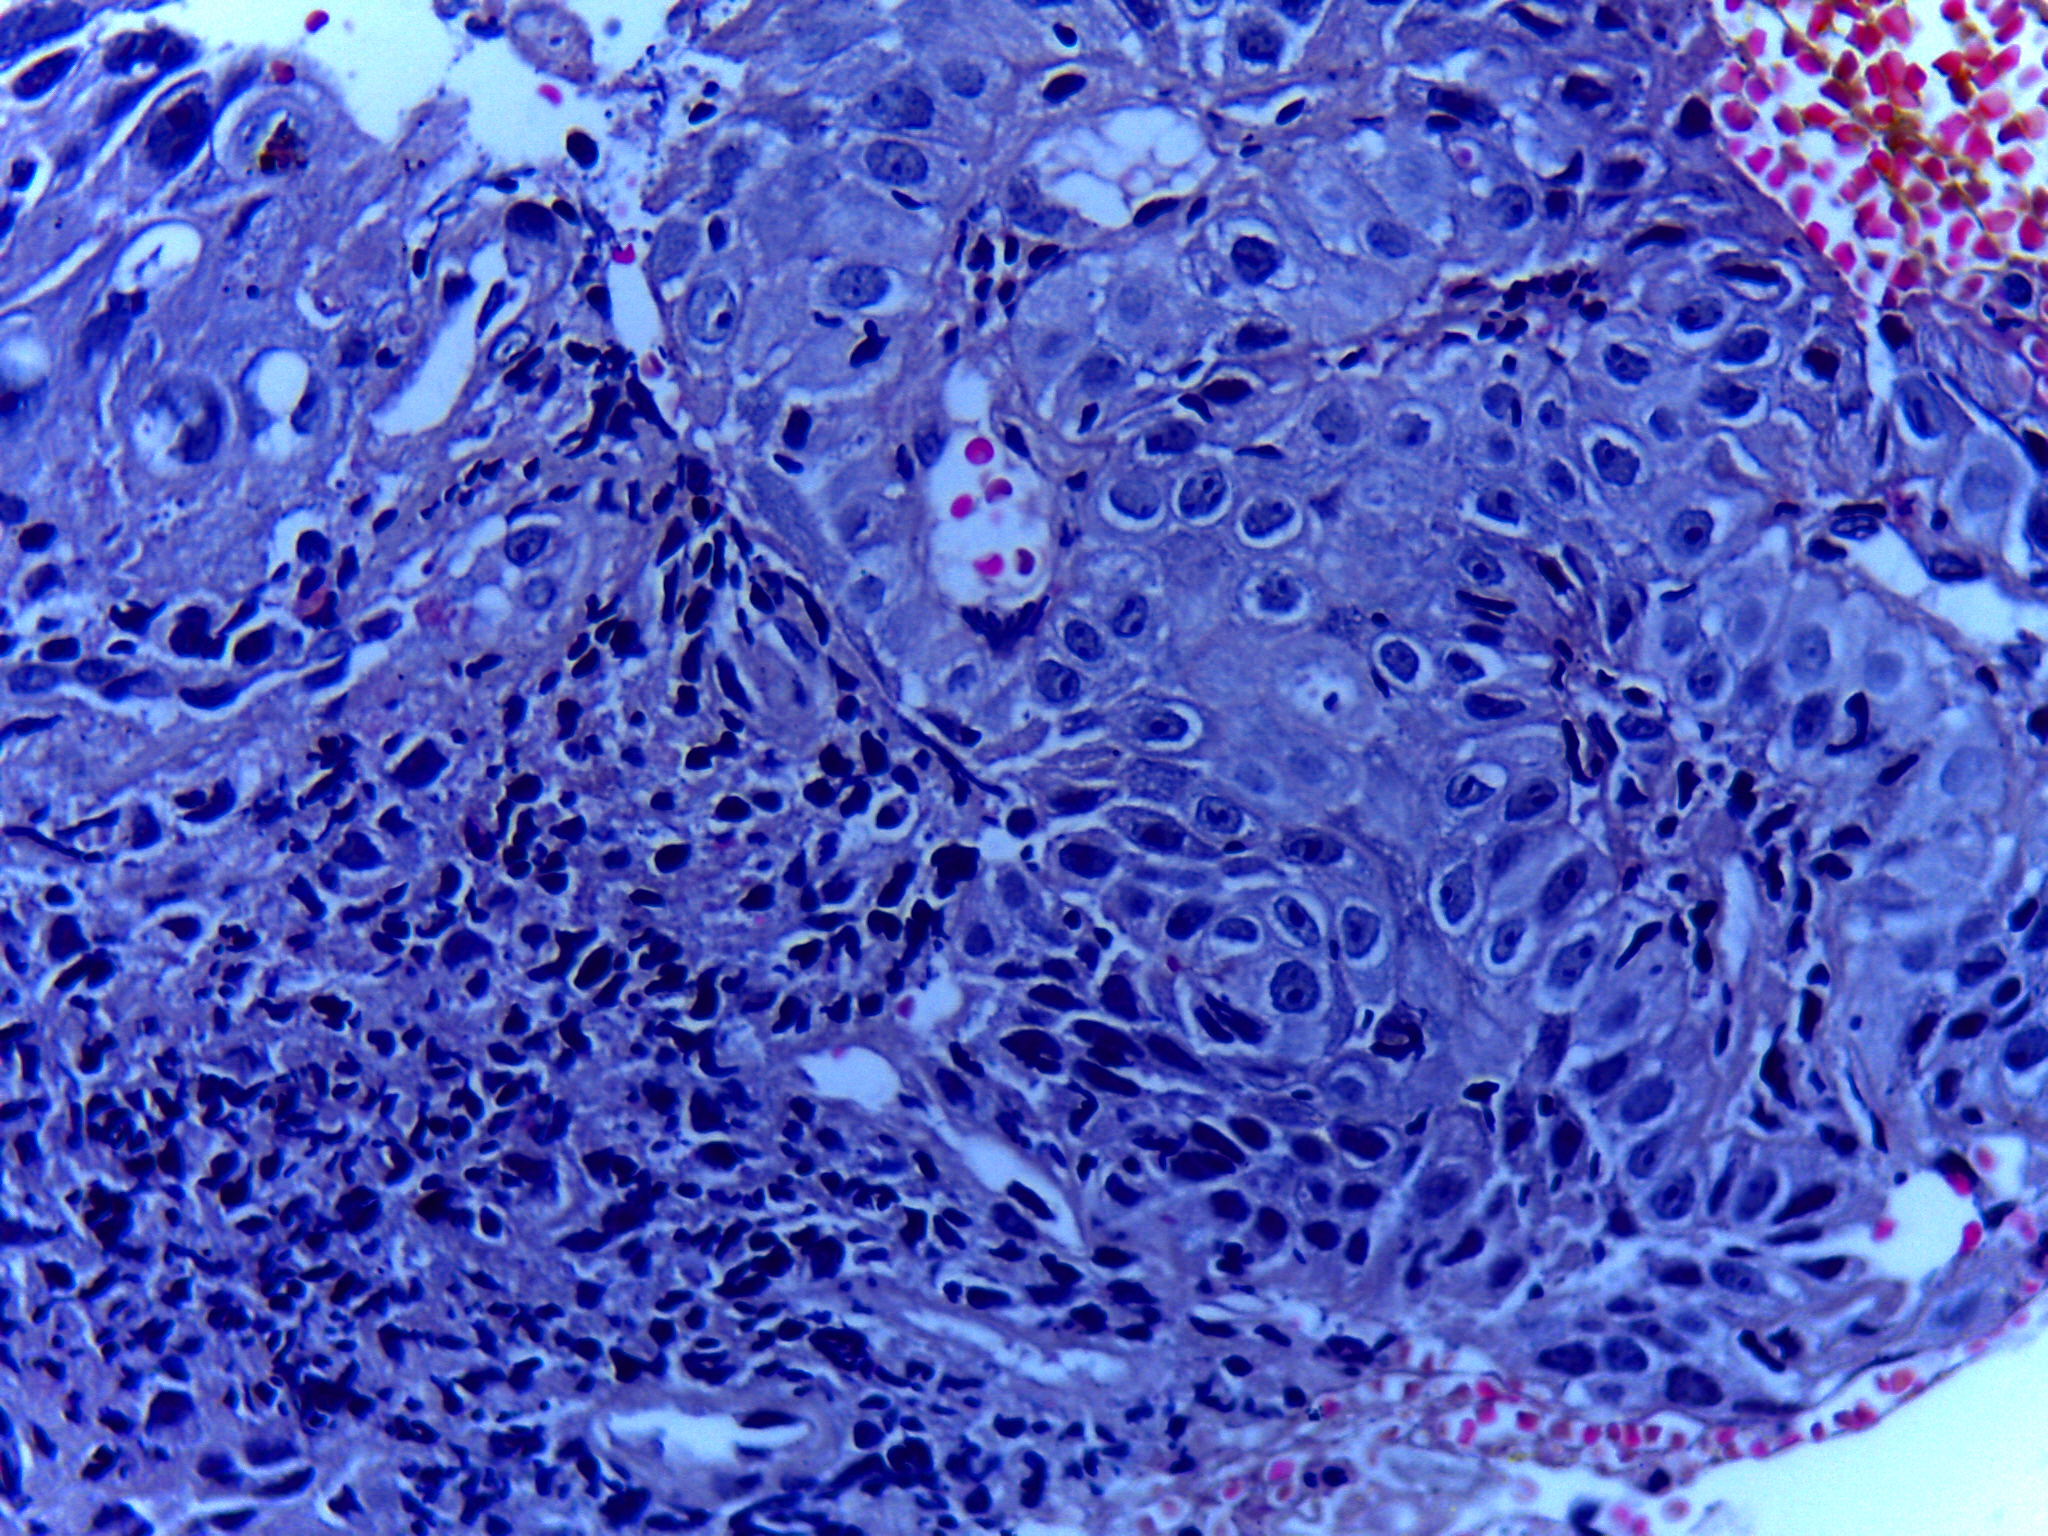
Diagnosis: OSCC